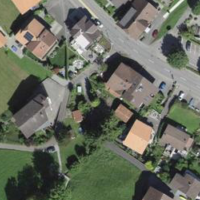
EUNIS habitat code: 54
Species observed at this site:
Asplenium scolopendrium
Corvus corone
Geum urbanum
Cygnus olor
Chelidonium majus
Sturnus vulgaris